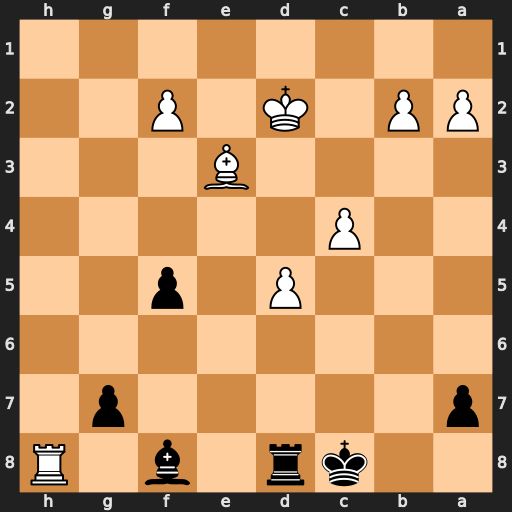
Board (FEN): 2kr1b1R/p5p1/8/3P1p2/2P5/4B3/PP1K1P2/8
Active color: b
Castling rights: -
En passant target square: -
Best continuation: Bb4+ Kd3 Rxh8